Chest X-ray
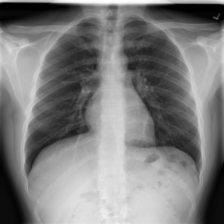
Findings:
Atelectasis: negative
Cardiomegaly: negative
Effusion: negative
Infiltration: positive
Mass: negative
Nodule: negative
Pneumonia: negative
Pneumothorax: negative
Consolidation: negative
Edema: negative
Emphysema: negative
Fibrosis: negative
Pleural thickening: negative
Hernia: negative